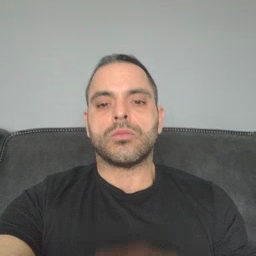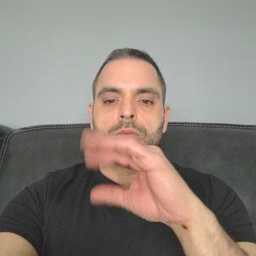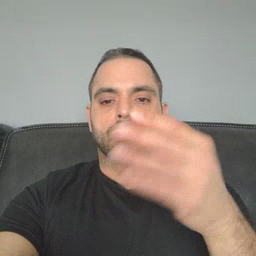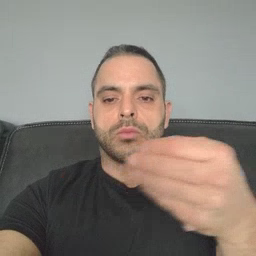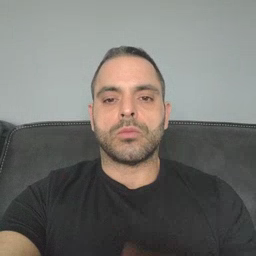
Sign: story